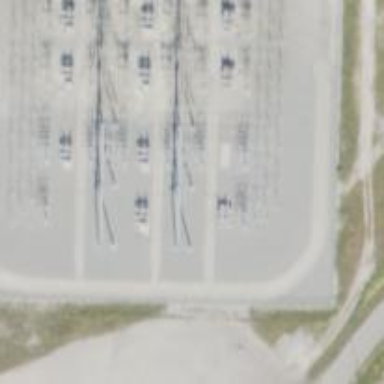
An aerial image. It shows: Switch for power supply.